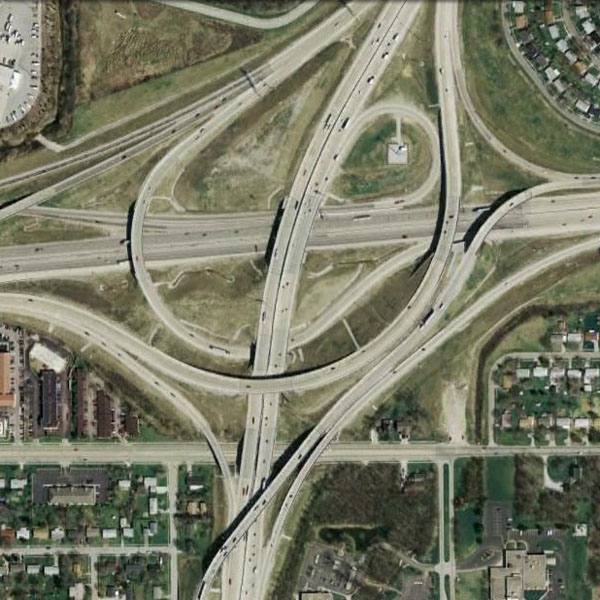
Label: Viaduct